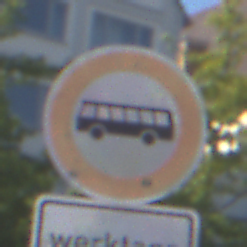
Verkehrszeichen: VerbotKraftomnibusse
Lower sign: ZeitangabenMitBeschraenkungAufWochentage1
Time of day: MorningAfternoon
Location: Outdoor (Urban)
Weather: Clear
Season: NotSpecified
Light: Natural